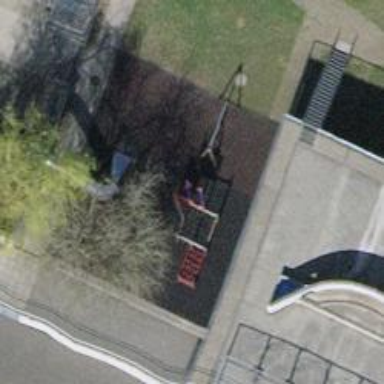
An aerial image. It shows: Playground area for leisure land.